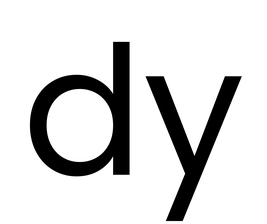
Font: Poppins-Regular